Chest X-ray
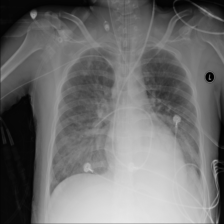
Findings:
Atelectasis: negative
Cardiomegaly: negative
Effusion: negative
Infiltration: negative
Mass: negative
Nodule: negative
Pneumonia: negative
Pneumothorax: negative
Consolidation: negative
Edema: negative
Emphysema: negative
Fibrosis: negative
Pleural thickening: negative
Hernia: negative